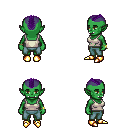
a pixel art fantasy rpg character, female body template, orc, green skin, white pirate shirt, teal pants, purple short mohawk hairstyle, bracelets, gold boots, four views (front, back, left, right), 2x2 character sprite sheet, small pixel art, hard edges, no anti-aliasing